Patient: sex F, age 67
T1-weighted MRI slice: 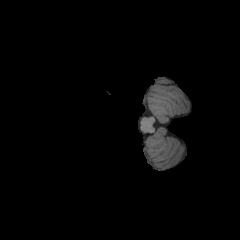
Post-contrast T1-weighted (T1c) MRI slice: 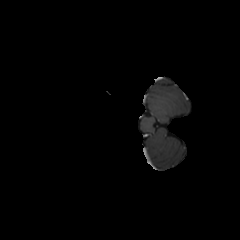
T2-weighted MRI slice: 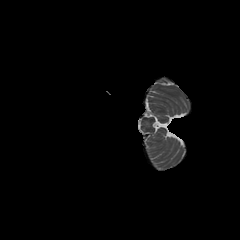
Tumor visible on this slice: no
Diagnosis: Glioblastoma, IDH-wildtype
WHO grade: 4